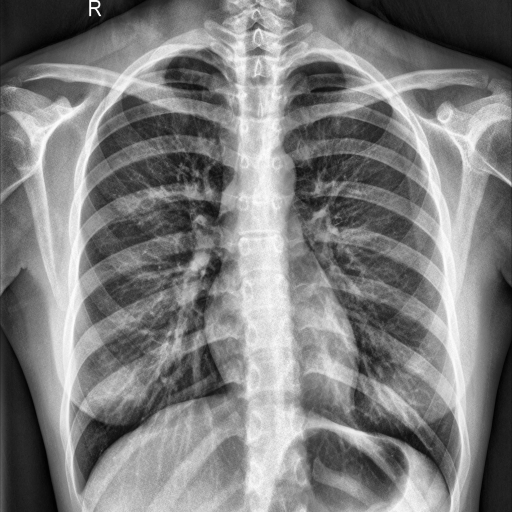
Finding: NORMAL